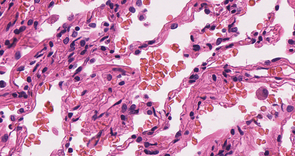
Tumor epithelial tissue: no
Tumor-associated stroma tissue: no
Normal tissue: yes